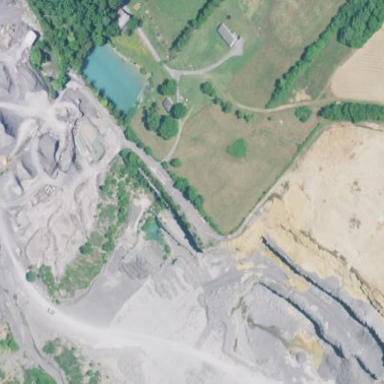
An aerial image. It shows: Quarry that is man-made.